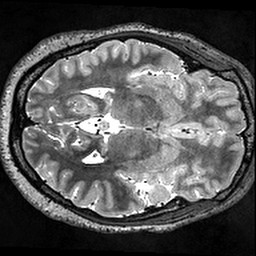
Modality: T2w
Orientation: axial
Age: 21
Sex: female
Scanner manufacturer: siemens
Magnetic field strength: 3 T
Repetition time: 3.2 s
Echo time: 0.567 s